Brain MRI, t2w sequence, axial 2D slice.
Patient: age 35, sex F, weight 95 kg, height 1.95 m
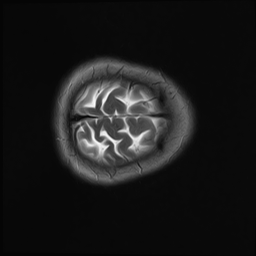